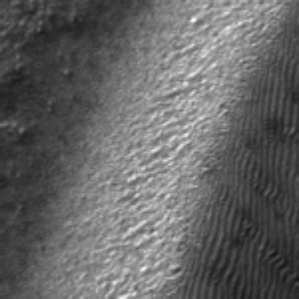
Label: frost